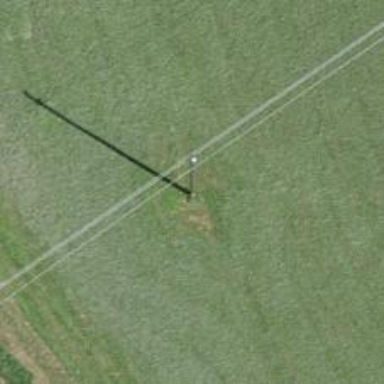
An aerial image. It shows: Utility pole in the area.